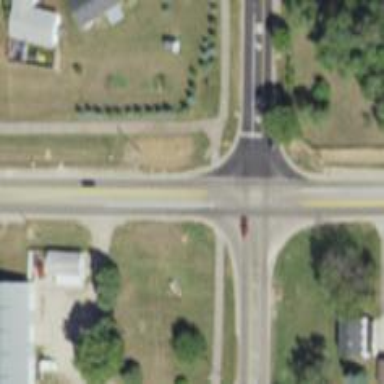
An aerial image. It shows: Road with stop sign.